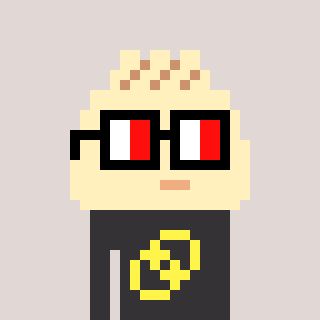
a pixel art character with square glasses with black frames and red eyes, a porkbao-shaped head and a grayscale-colored body on a warm background